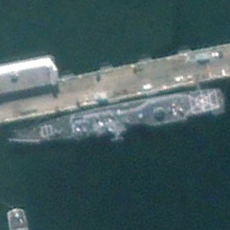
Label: cruiser